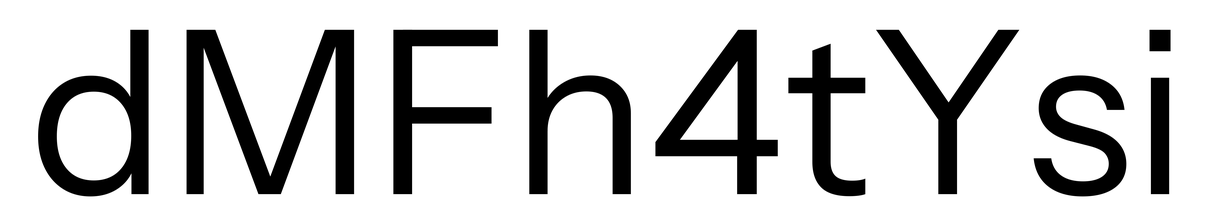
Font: InstrumentSans_Regular